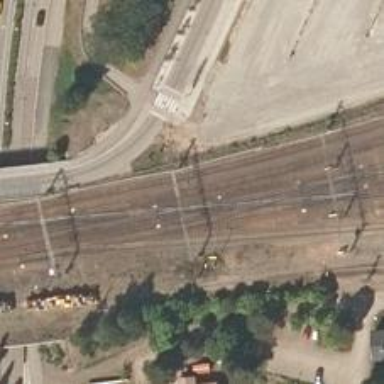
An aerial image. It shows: Railway track with continuous electrified contact line.